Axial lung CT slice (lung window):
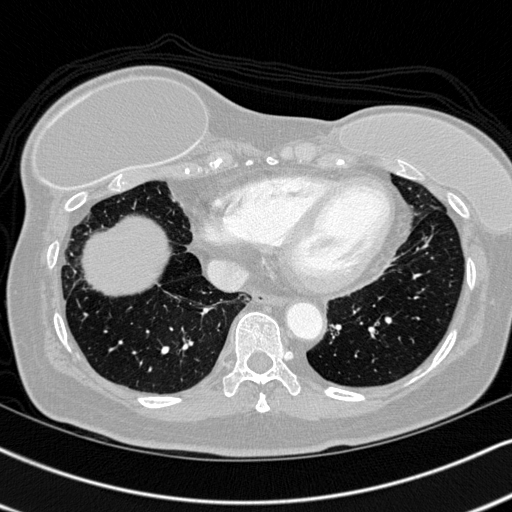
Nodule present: no